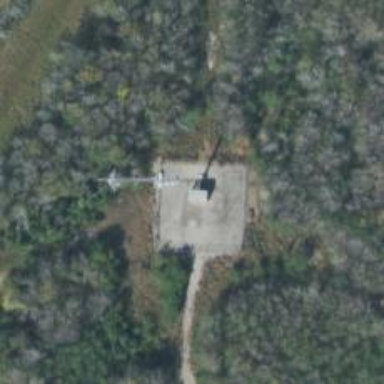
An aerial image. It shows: Mast tower used for communication.